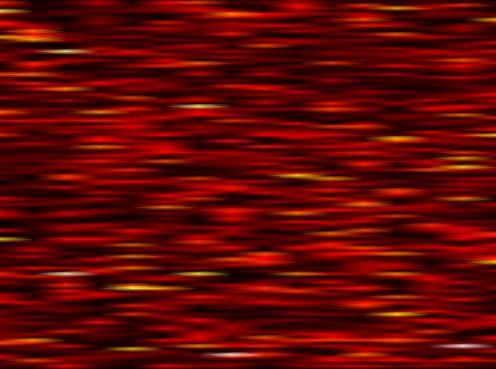
Label: UFMC